Question: i am developing one application which is based on SIP. And i want to store the value of dialer(value of buttons which is pressed to call)
i.e if i am dialing 12345 then how do i store this value in particular string or integer for further manipulation and concatenation.

Clicking on that Five(5) button, phones default dialpad will open.i want to do this in my application.
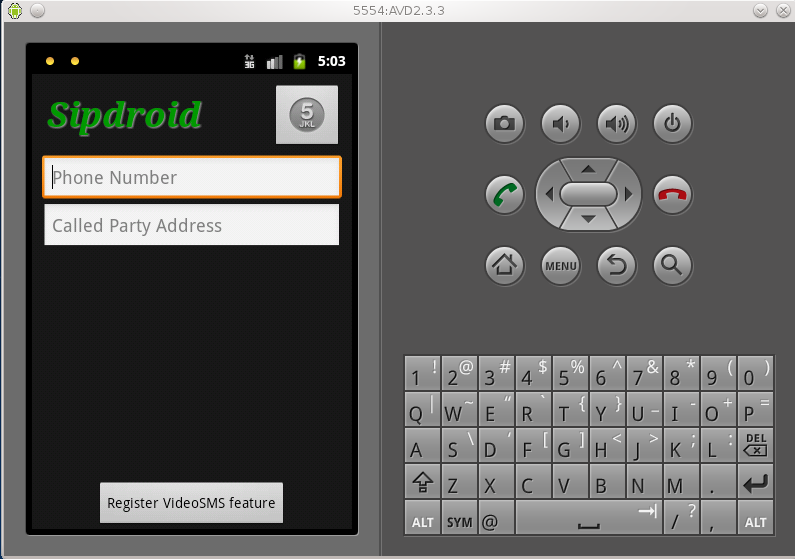
Answer: Having in mind the following scenario:
You have a dialpad (buttons from 0-9 etc) and an <URL> on EditText - than you'll have the dialer number.
On the other side (the person that receives the call) you need to parse the incoming SIP INVITE message, to get the number(contact info). Keep in mind that depending on the server configuration phone-numbers can be mapped to aliases (usernames).